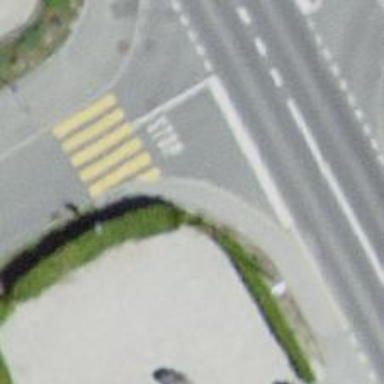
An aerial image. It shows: Sidewalk.